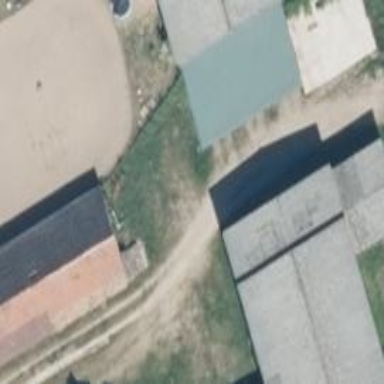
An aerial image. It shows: Farm auxiliary building.